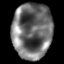
Tissue: lung
Cell type: Others
Senescence score: 0.111
Nuclear area (px): 2159
Mean DAPI intensity: 111.553